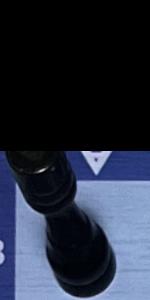
Label: Rook_Black